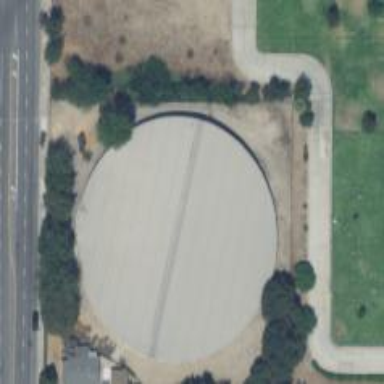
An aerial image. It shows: Water tank structure.